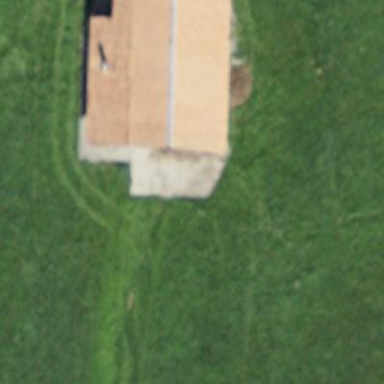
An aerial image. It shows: Cabin.